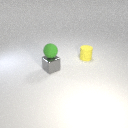
small green rubber sphere above small gray metal cube